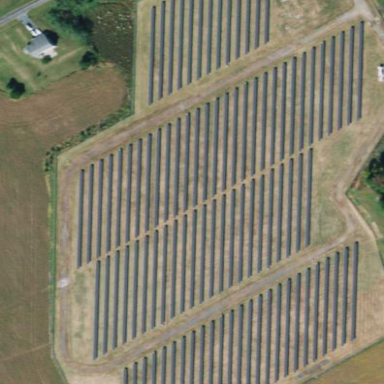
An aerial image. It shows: Solar power plant using photovoltaic technology.